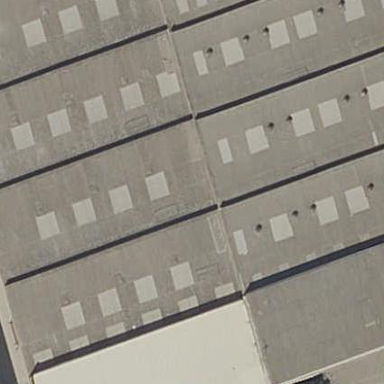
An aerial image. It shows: Industrial building.